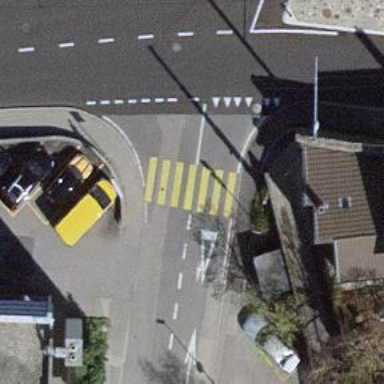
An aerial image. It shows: Uncontrolled zebra crossing on the road.